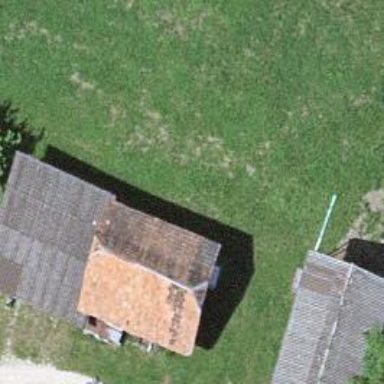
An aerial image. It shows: Rural barn.